Field crop: maize
Growth stage: 1
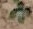
Species: chenopodium